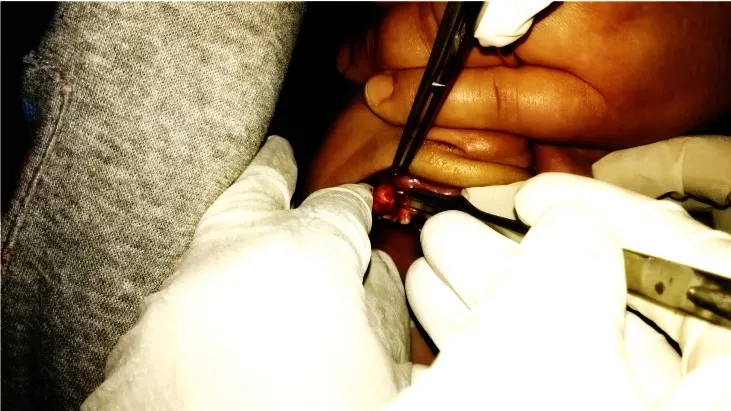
Photograph showing. Removal of the swelling.
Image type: medical_photograph (other_medical_photograph)